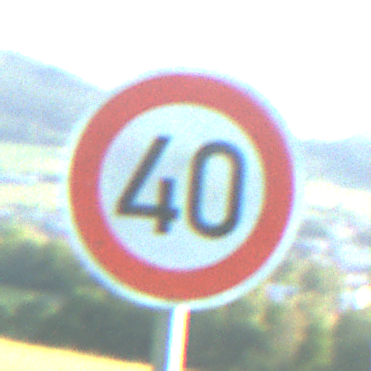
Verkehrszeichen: Geschwindigkeit40
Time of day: MorningAfternoon
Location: Outdoor (Nature)
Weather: PartlyCloudy
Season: NotSpecified
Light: Natural